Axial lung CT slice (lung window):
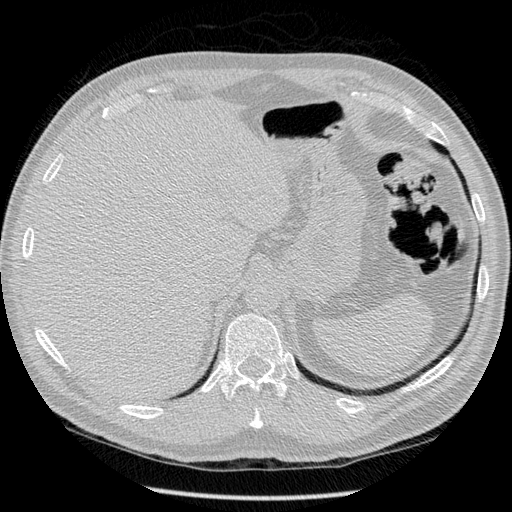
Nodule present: no